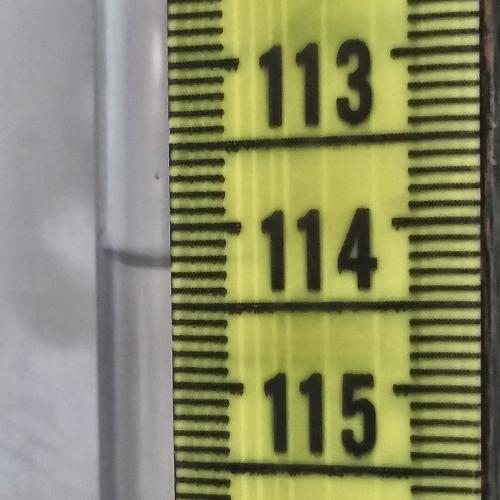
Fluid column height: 114.2 cm